Aerial crown-view tile of a tropical tree (Barro Colorado Island, Panama), acquired 20250124:
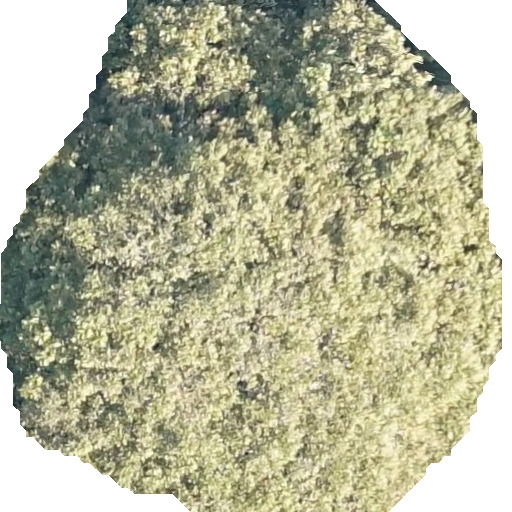
Species: Dipteryx oleifera
GBIF accepted scientific name: Dipteryx oleifera
Crown area: 325.667 m²